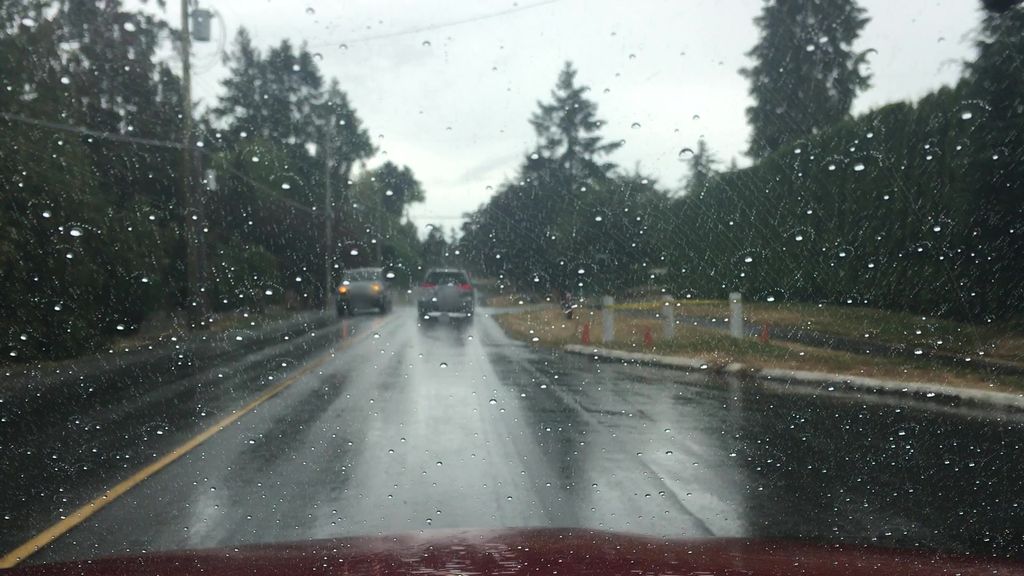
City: victoria